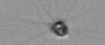
Label: Calciopappus